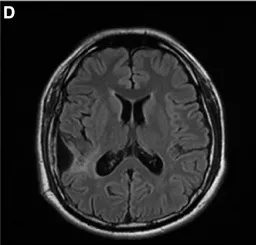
Pre- and post-operative MRI images and the magnified view of the optic chiasm in coronal and axial views. Post-operative images.
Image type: radiology (mri)